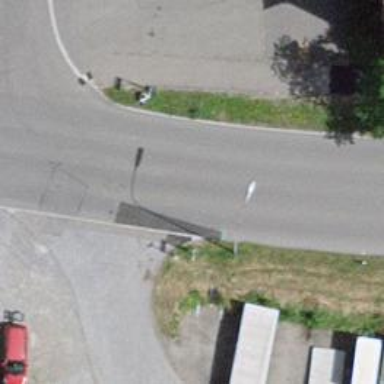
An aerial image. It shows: Bus stop with platform for public transport.